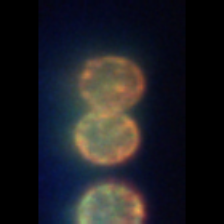
Taxon: Thalassiosira
Group: Diatoms